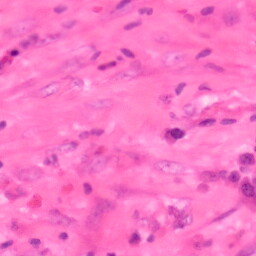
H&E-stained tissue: Colon